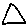
Label: triangle